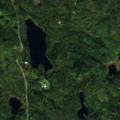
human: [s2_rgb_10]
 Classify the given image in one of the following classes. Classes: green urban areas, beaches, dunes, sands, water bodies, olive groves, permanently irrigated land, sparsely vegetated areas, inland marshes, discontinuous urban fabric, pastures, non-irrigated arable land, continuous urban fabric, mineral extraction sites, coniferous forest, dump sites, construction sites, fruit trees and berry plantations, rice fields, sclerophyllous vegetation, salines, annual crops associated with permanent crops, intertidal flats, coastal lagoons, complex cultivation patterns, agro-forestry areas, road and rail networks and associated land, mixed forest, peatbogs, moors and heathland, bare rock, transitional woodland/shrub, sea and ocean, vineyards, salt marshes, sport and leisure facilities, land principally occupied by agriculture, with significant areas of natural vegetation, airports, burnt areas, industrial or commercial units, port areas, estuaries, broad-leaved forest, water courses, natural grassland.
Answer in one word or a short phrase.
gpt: broad-leaved forest, coniferous forest, mixed forest